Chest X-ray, AP view. Patient: 59 years old, sex M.
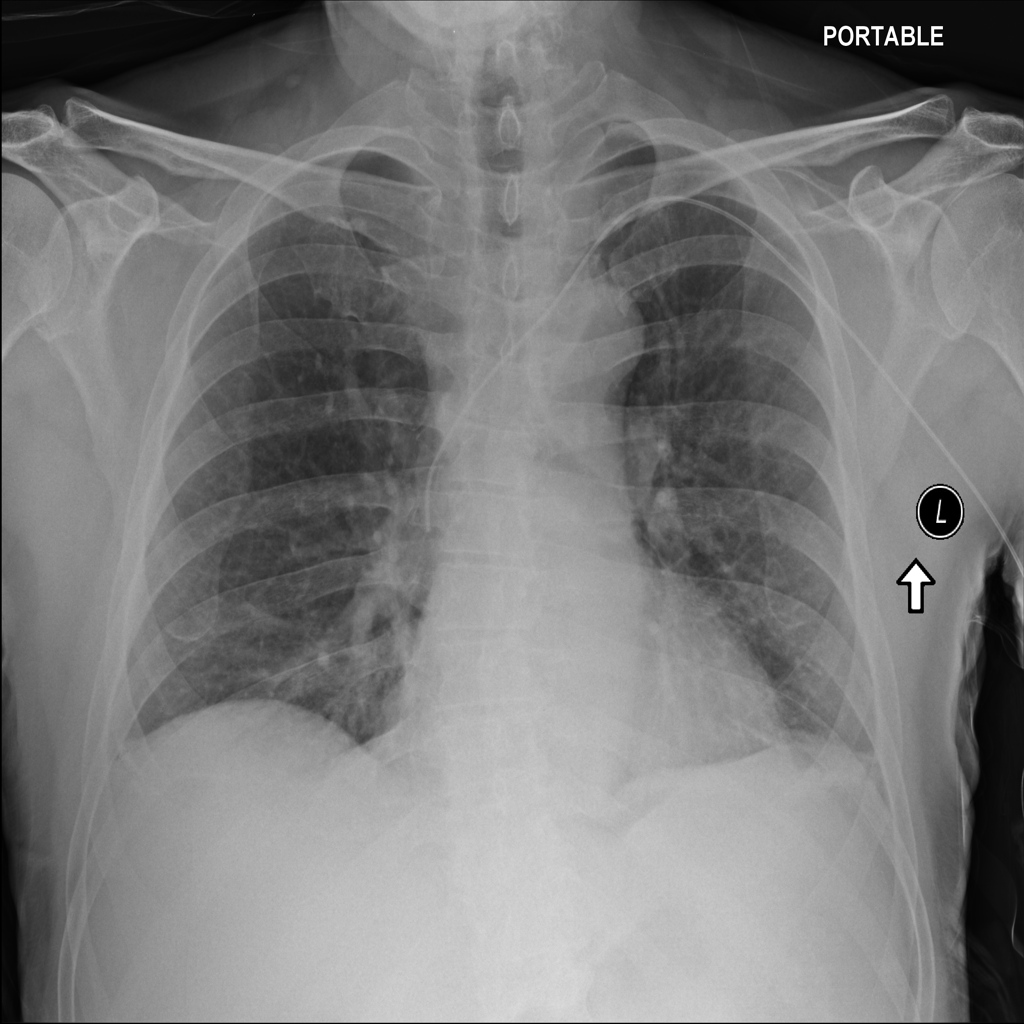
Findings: No Finding